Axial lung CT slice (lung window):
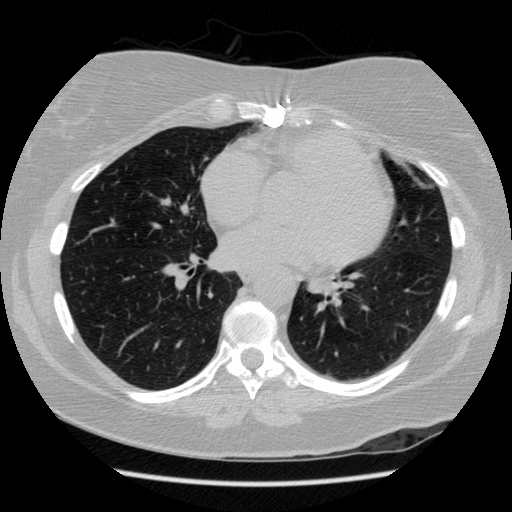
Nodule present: no